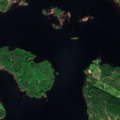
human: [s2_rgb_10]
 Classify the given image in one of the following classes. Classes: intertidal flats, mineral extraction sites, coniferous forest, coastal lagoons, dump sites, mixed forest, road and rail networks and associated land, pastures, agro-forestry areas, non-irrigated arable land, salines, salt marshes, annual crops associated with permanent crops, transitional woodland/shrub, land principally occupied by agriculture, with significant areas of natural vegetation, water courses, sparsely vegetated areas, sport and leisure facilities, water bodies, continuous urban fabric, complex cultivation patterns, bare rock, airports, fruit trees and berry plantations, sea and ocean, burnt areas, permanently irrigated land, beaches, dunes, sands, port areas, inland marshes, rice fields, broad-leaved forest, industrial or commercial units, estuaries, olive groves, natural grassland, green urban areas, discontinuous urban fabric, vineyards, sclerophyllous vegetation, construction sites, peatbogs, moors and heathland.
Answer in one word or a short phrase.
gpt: coniferous forest, mixed forest, water bodies